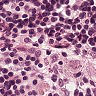
Metastatic tissue present: no